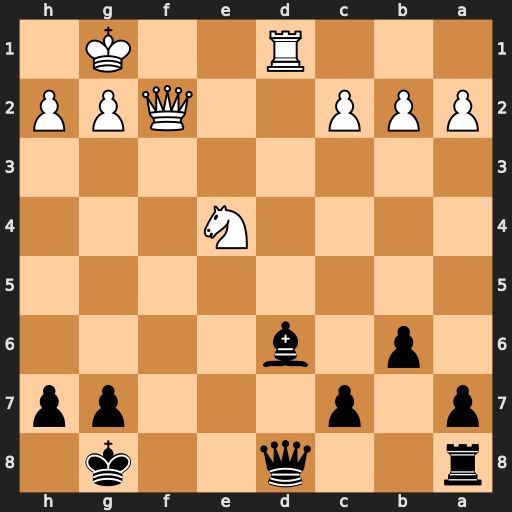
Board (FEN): r2q2k1/p1p3pp/1p1b4/8/4N3/8/PPP2QPP/3R2K1
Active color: b
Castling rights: -
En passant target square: -
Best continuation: Bxh2+ Kxh2 Qxd1